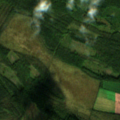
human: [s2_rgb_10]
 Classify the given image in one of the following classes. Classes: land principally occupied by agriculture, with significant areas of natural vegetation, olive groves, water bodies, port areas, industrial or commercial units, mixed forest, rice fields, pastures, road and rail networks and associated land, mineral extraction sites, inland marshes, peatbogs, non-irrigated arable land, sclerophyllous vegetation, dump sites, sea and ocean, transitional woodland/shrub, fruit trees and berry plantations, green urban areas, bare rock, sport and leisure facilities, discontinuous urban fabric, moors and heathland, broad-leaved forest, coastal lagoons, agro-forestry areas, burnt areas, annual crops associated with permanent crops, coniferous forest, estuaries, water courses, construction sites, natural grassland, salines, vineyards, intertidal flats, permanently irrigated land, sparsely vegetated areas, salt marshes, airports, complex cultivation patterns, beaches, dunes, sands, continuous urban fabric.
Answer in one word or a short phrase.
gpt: non-irrigated arable land, land principally occupied by agriculture, with significant areas of natural vegetation, coniferous forest, mixed forest